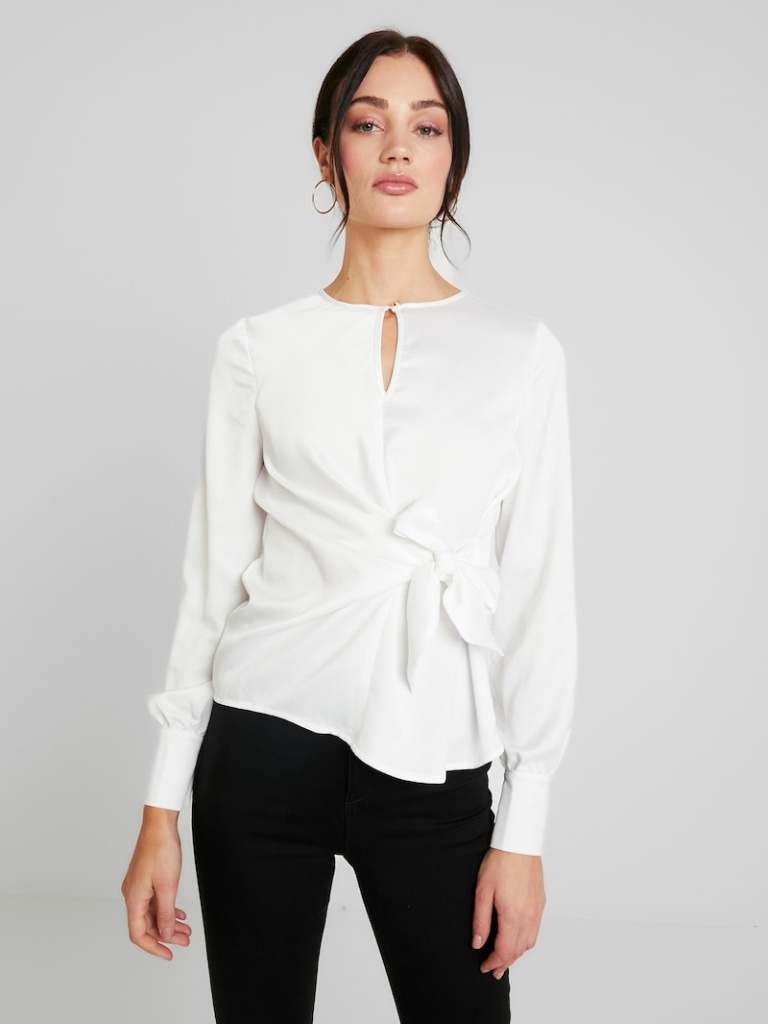
satin relaxed a long-sleeved with the sleeves down hip length Untucked crew blouse